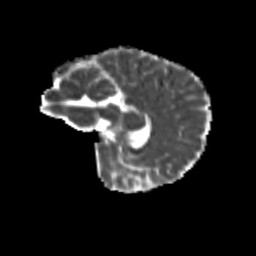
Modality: MD
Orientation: sagittal
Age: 9
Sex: female
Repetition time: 9.512 s
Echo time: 0.089 s